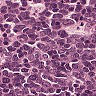
Metastatic tissue present: no